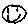
Label: smiley face